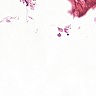
Metastatic tissue present: no